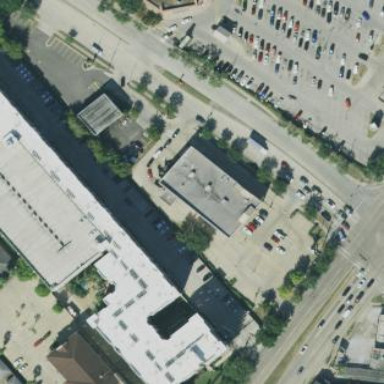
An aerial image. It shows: Building.